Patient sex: M
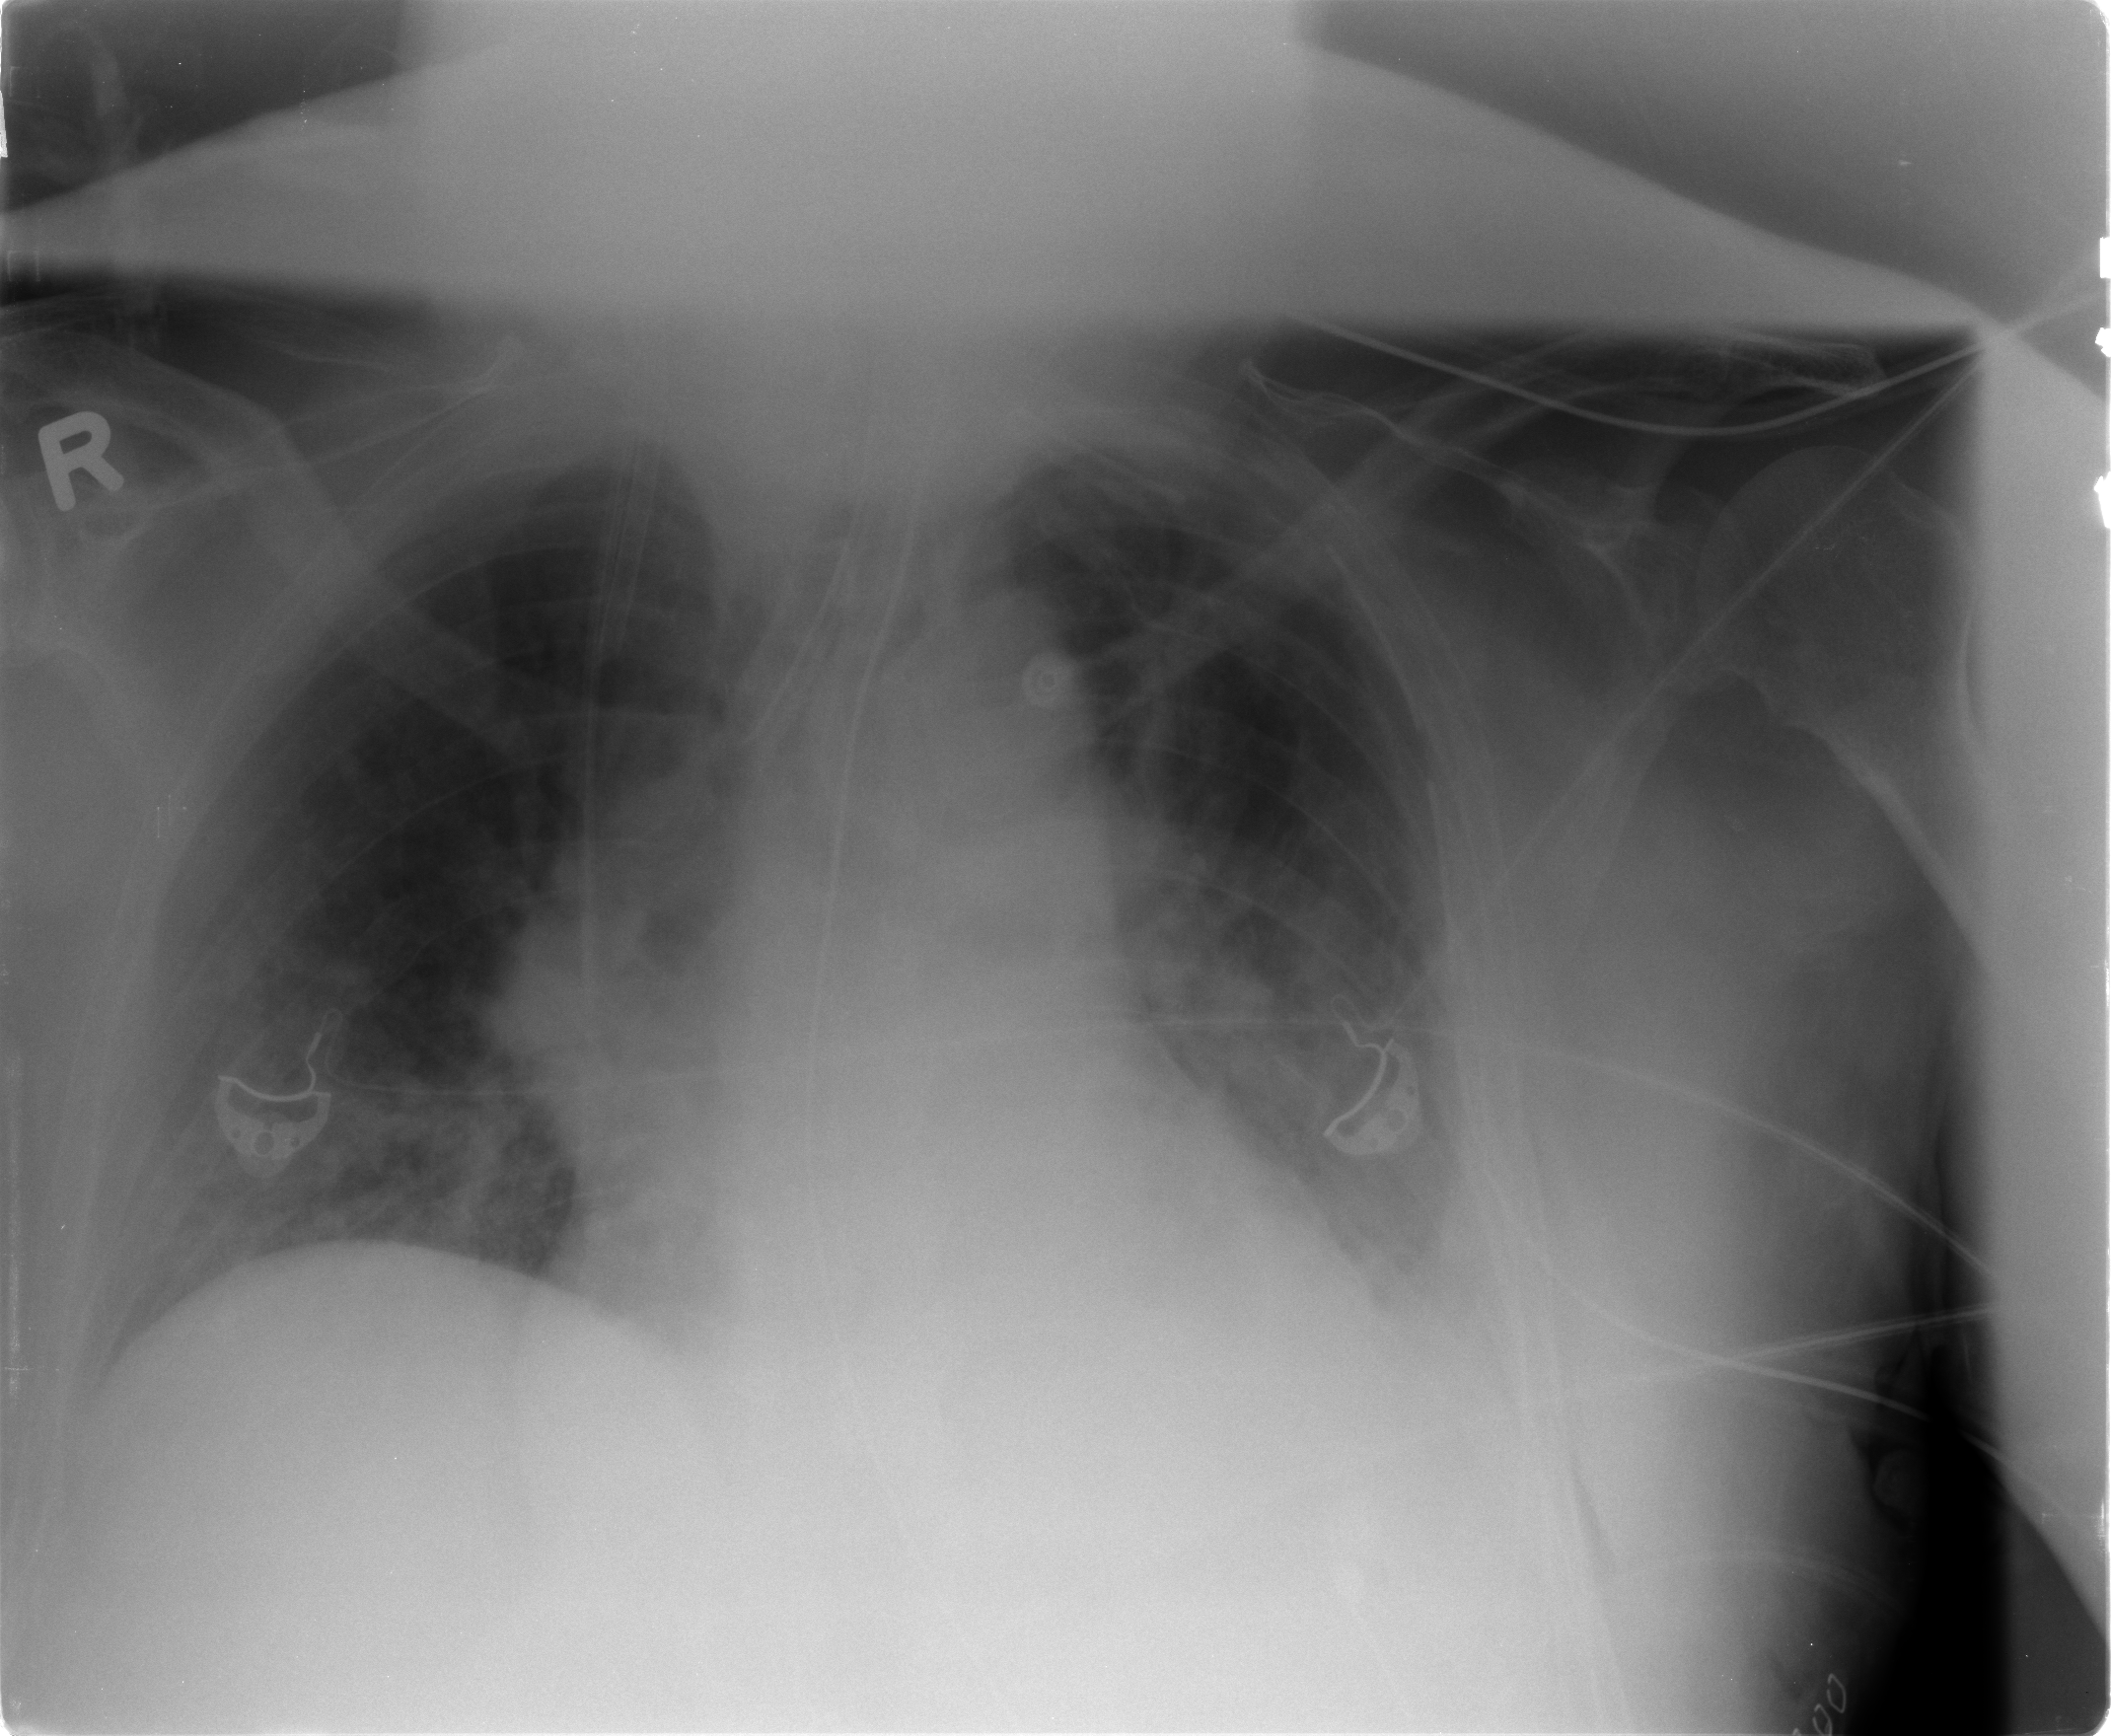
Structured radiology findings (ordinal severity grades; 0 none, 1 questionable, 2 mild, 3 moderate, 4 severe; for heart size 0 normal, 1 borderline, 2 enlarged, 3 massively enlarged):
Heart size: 0
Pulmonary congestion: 2
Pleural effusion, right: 1
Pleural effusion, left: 3
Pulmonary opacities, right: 0
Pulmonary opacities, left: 0
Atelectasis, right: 2
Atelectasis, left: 2